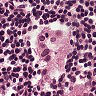
Metastatic tissue present: yes